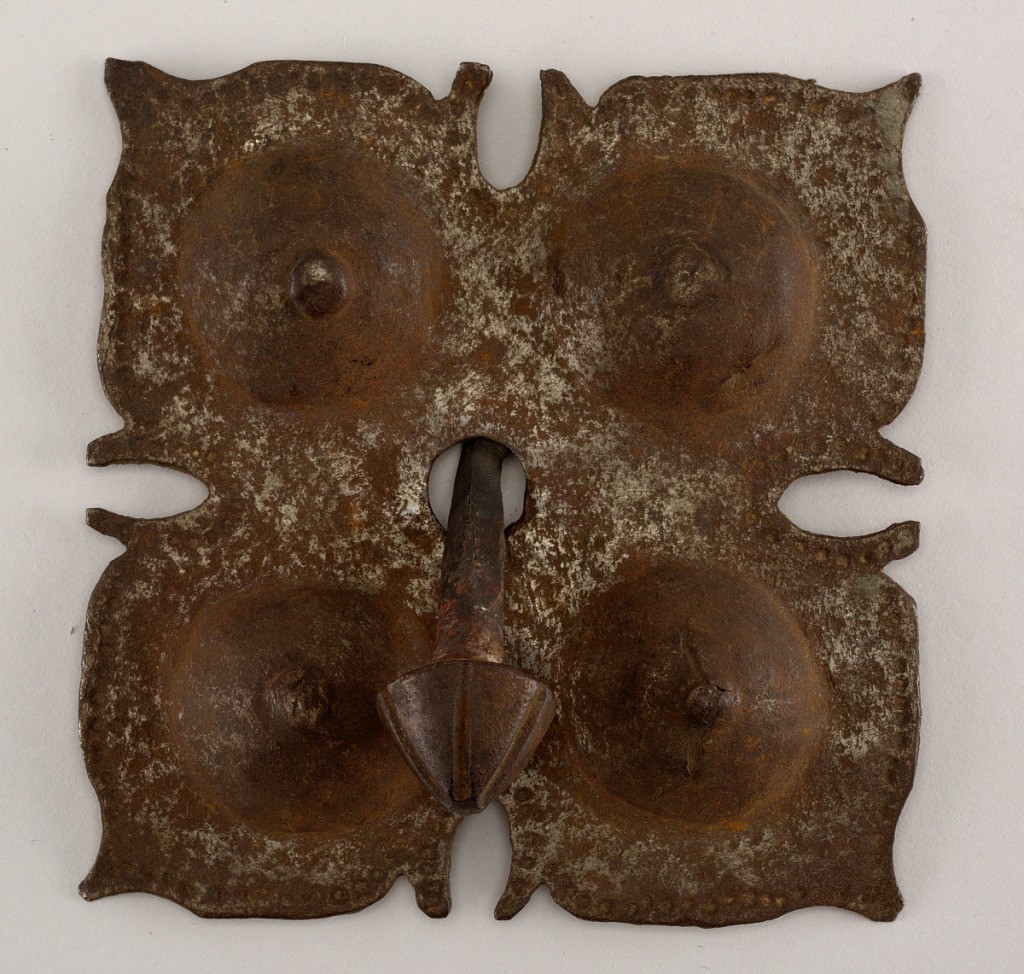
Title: Decorative door boss and nail
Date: ca. 1550–1700
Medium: Steel-plated wrought iron
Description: Square type, pierced and embossed with wrought lines. Quadrant leaf design based on old examples; each leaf with a center boss. Five-grooved mushroom shaped nail head on a square base.